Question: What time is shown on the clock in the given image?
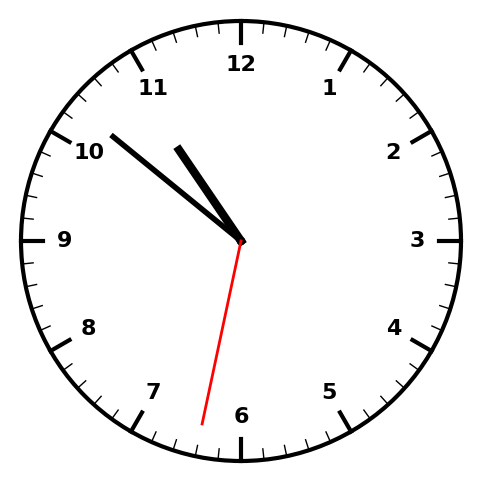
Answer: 10:51:32